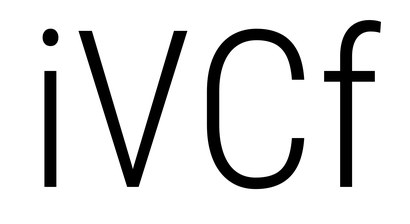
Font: Roboto_Condensed_Light